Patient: sex M, age 77
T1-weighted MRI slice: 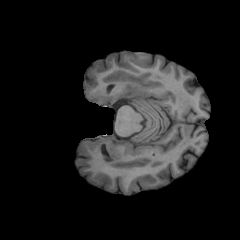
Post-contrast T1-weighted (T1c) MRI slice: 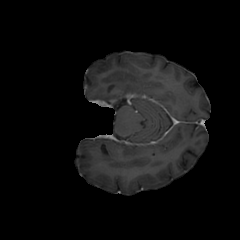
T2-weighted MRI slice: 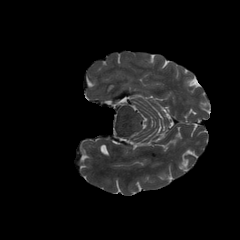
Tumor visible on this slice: no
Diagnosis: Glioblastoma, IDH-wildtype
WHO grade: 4